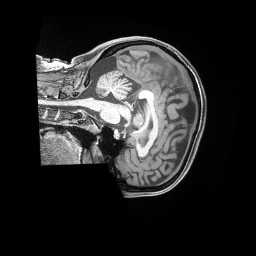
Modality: T1w
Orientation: sagittal
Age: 33
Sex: female
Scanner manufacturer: siemens
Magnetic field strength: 3 T
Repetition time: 2 s
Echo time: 0.00211 s